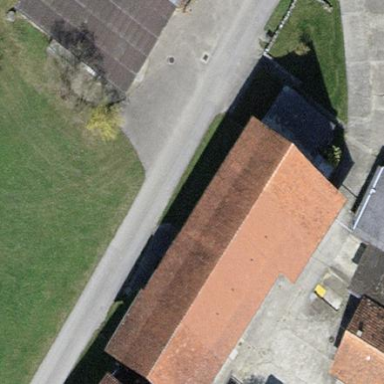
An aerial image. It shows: Stable building.